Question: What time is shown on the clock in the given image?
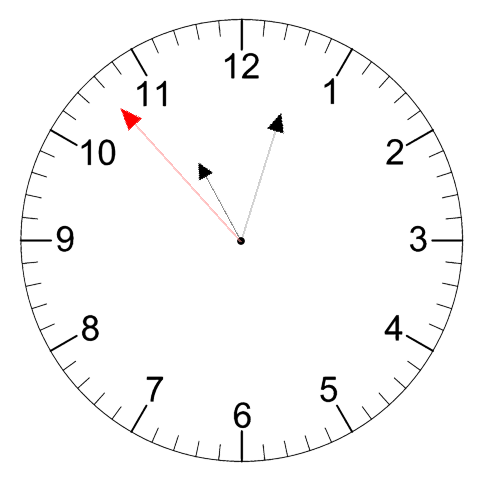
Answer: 11:02:53